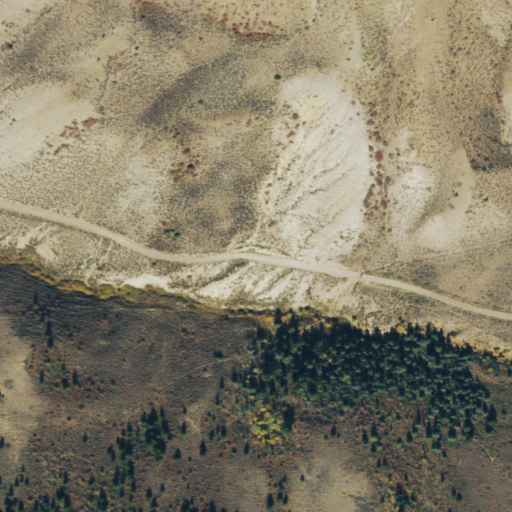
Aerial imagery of gap in Colorado named The Gunsight containing shrub and evergreen forest